Question: I want to match the user name text field inside a WebView which loads the Salesforce login page (but can also be applied to any other page with text fields).

I have tried with:
'''
onView(withHint("User Name")).perform(typeText("test@sf.com"));
'''
But that doesn't work. Any better idea?
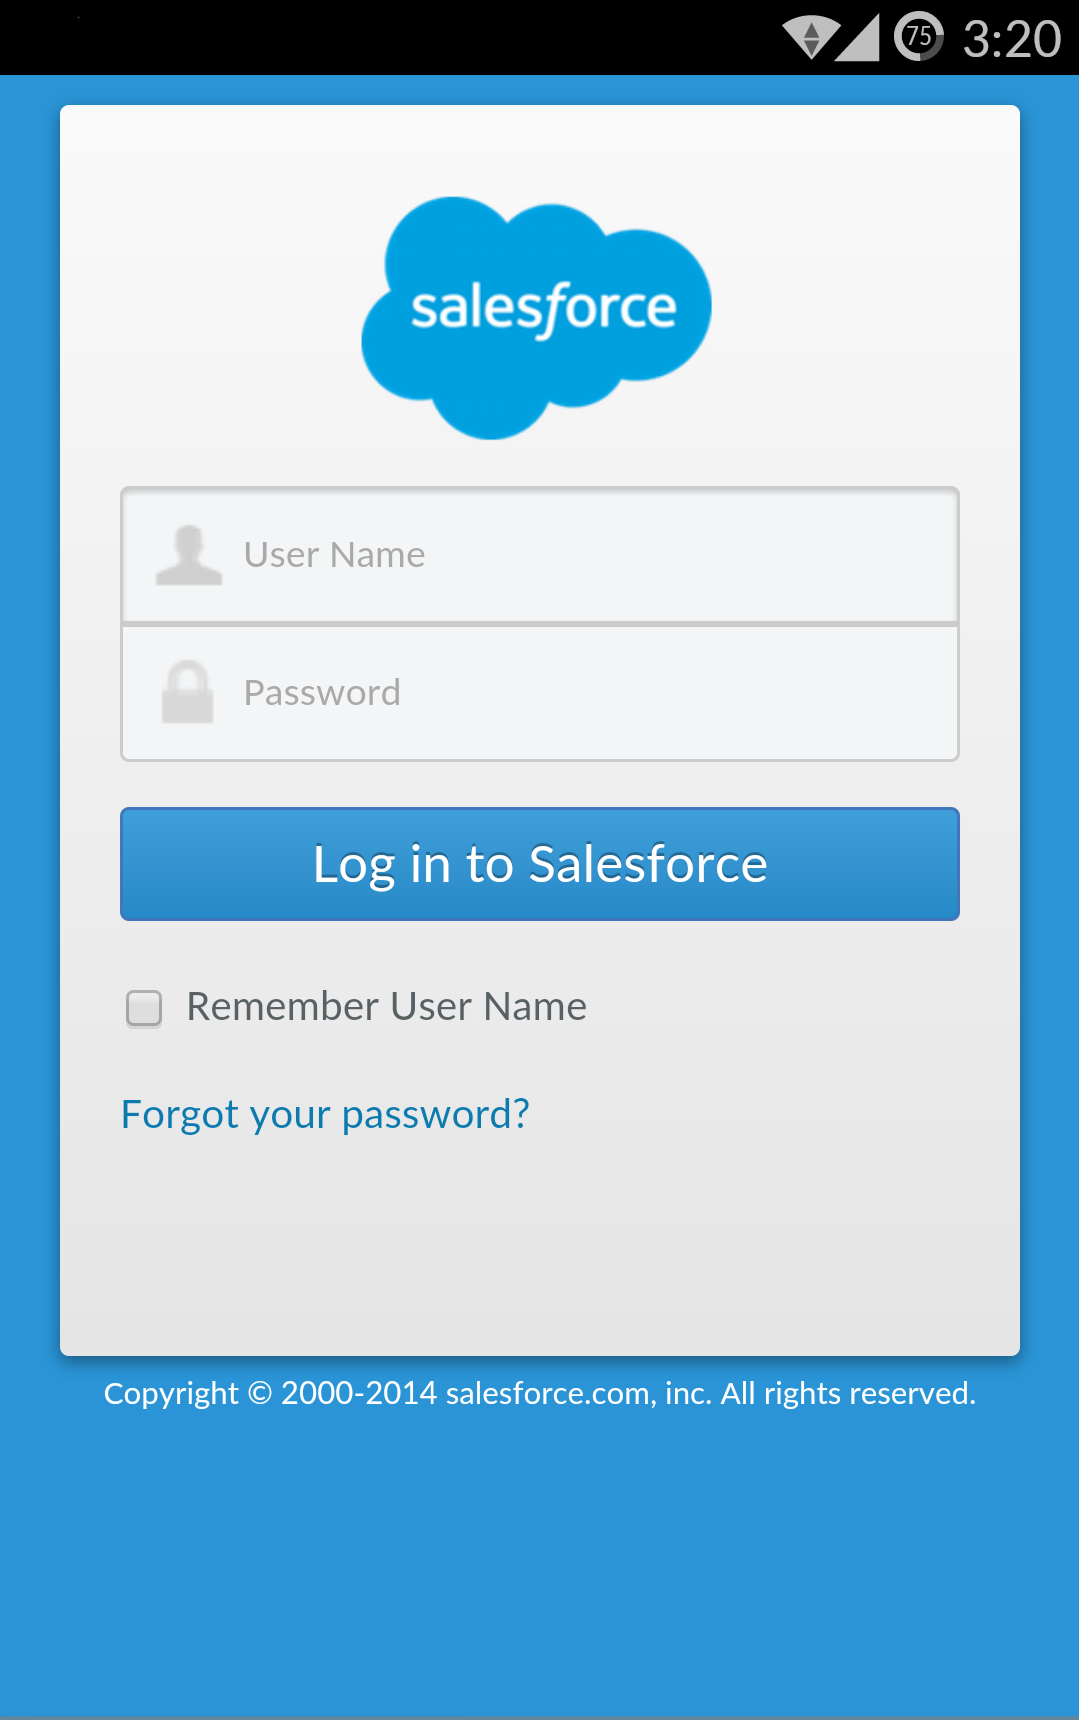
Answer: This can be accomplished using Espresso Web 2.2 API
'''
onWebView().withElement(findElement(Locator.ID,"username")).perform(webKeys("test@sf.com"));
'''